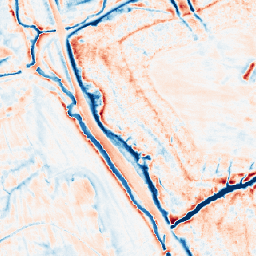
Category: edge_preserving
Decomposition family: anisotropic_diffusion
Decomposition parameters: iterations: 50
kappa: 30
gamma: 0.15
Upsampling method: nearest
Upsampling parameters: scale: 4
Upsampling scale: 4